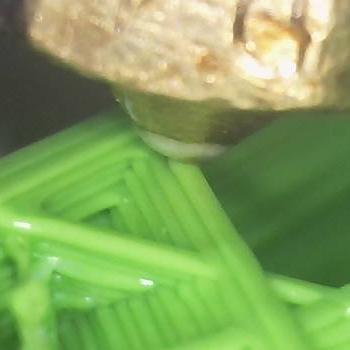
Flow rate: 84%